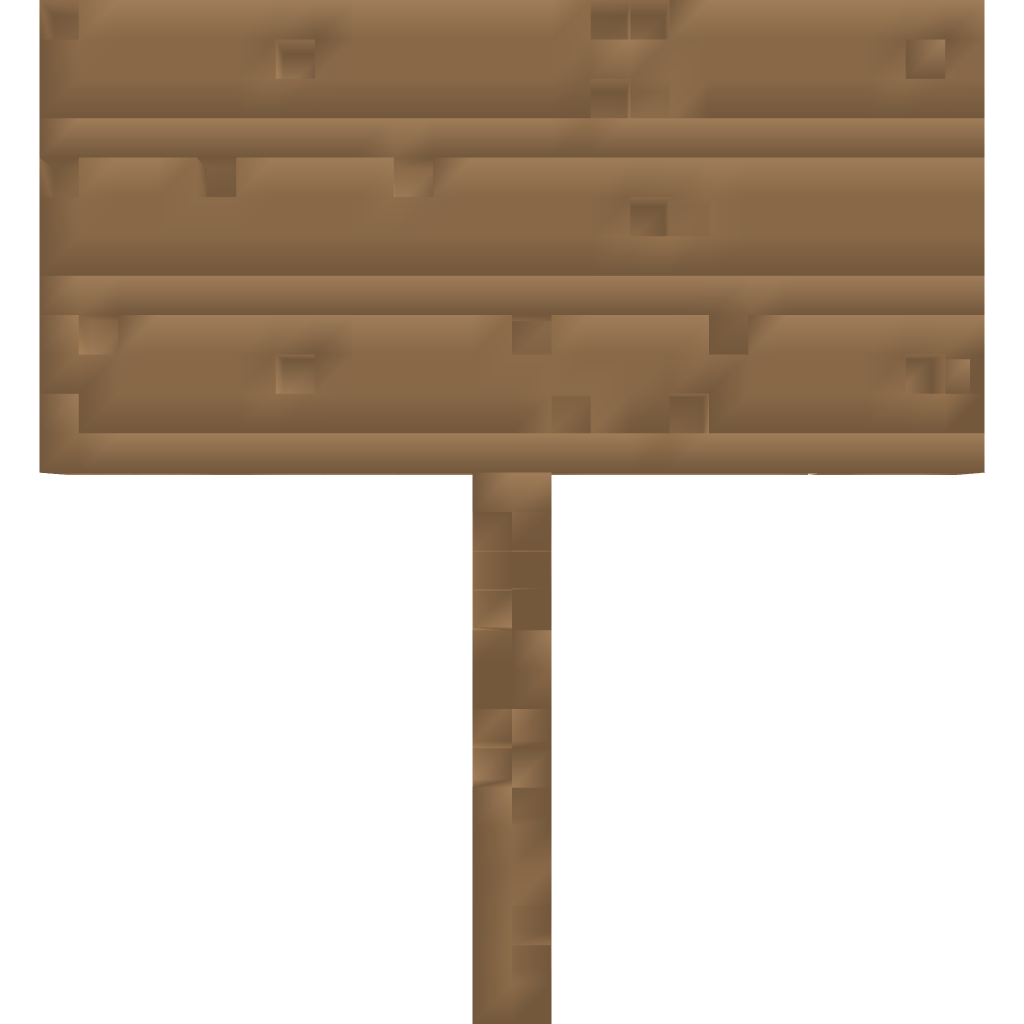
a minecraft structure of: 3D Lol Sign bad low quality